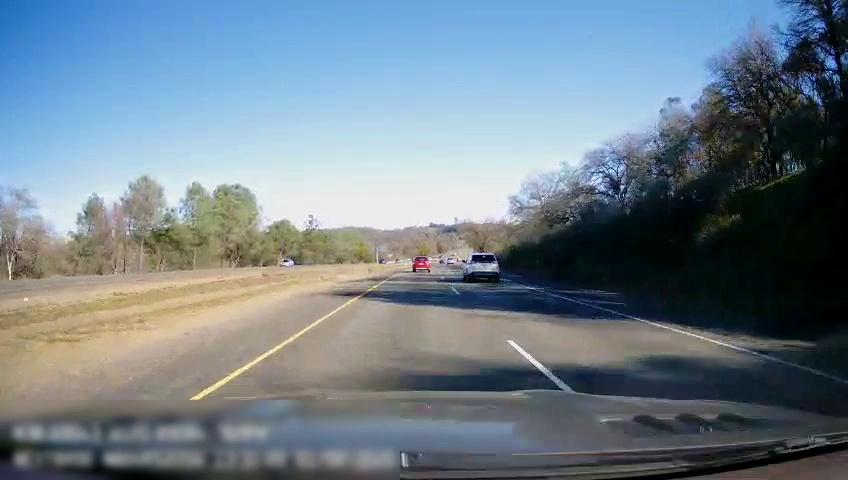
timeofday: Day
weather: Sunny
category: Drivable Space
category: Drivable Space
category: Vehicles | SUV
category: Vehicles | Car
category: Vehicles | SUV
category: Vehicles | SUV
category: Lanes | Current Lane
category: Lanes | Current Lane
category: Lanes | Alternate Lane